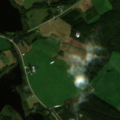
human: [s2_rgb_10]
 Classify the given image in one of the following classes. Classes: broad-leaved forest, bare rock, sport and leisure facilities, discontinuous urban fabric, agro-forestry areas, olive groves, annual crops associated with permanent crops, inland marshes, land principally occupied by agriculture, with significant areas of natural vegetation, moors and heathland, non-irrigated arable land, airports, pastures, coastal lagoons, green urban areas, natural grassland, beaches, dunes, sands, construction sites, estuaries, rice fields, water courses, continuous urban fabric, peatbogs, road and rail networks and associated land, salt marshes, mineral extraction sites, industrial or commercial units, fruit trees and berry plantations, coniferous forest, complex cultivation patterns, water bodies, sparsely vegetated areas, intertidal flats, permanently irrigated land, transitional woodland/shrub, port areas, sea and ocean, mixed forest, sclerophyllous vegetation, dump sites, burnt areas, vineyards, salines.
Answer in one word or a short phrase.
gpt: non-irrigated arable land, land principally occupied by agriculture, with significant areas of natural vegetation, coniferous forest, mixed forest, water bodies